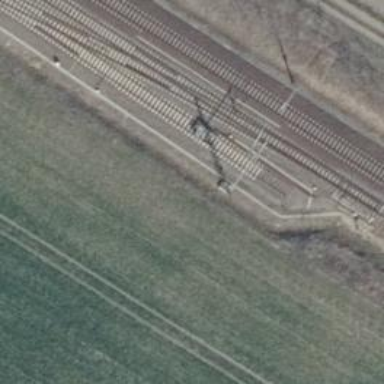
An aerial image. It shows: Railway yard.